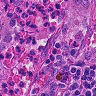
Metastatic tissue present: no